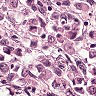
Metastatic tissue present: yes